Question: Attempting to use the example on <URL> to pass a VIEW as a string, and send as an Email. Which should send the invoice of a sale through email to the user.
Iv'e added ViewRenderer class to my project. Then added the ContactSeller function to my controller, and copied and renamed the invoice view as ViewOrderThroughEmail.cshtml
'''
//confirm payment & send invoice as email:
SendOrderInvoiceAsEmail(Qbcust, orderId);
private void SendOrderInvoiceAsEmail(QBCustomerRecord QBcust, int orderId)
{
string email = QBcust.EmailAddress;
if (String.IsNullOrWhiteSpace(email))
{
_orchardServices.Notifier.Error(T("No E-mail exists for this user. Invoice not sent."));
return;
}
var siteUrl = "Confirmation of order";
if (_authenticationService.GetAuthenticatedUser() == null)
throw new OrchardSecurityException(T("Login Required"));
IUser userInfo = _authenticationService.GetAuthenticatedUser();
QBCustomerRecord customer = _qbcustomerService.GetById(QBcust.Id);
IEnumerable<OrderRecord> ordersQuery = _orderService.GetOrders(customer.Id);
OrderRecord order = ordersQuery.Where(o => o.Id == orderId).FirstOrDefault();
var ids = order.Details.Select(d => d.ProductId);
ConvertOrderViewToStringViewModel model = new ConvertOrderViewToStringViewModel { Order = _orderService.GetOrder(orderId), Products = ProductHelper.GetProductLookup(ids, _qbProductService, true) };
model.Order = _orderService.GetOrder(orderId);
OrderSignatureRecord signatureRecord = _signatureService.GetByOrderId(orderId);
if (signatureRecord != null)
{
model.PathToSignature = _mediaService.GetPublicUrl(signatureRecord.PathToImageFile);
model.TypedName = signatureRecord.TypedName;
}
model.Payment = _paymentService.GetPaymentByOrderId(orderId);
string orderInvoiceEmailAsString = ConvertViewToString(model);
_userService.SendEmail(email, siteUrl, orderInvoiceEmailAsString);
_orchardServices.Notifier.Information(T("The user will receive a confirmation of their order through email."));
}
public string ConvertViewToString(ConvertOrderViewToStringViewModel model)
{
string message = ViewRenderer.RenderView("~/Modules/StormTree/Views/Account/ViewOrderThroughEmail.cshtml",model, ControllerContext);
return message;
}
'''
I've gone through the sending email function, and I know from testing it that sending the email is not the problem. What the email contains is the problem.
'''
public bool SendEmail(string usernameOrEmail, string title, string viewAsString)
{
var lowerName = usernameOrEmail.ToLowerInvariant();
var user = _contentManager.Query<UserPart, UserPartRecord>().Where(u => u.NormalizedUserName == lowerName || u.Email == lowerName).List().FirstOrDefault();
if (user != null)
{
string nonce = CreateNonce(user, DelayToResetPassword);
//string url = createUrl(nonce);
string url = title;
_messageManager.Send(user.ContentItem.Record, MessageTypes.LostPassword, "email", new Dictionary<string, string> { { "LostPasswordUrl", url } });
return true;
}
return false;
}
'''
So I've breakpointed and checked the 'viewAsString' parameter passed in: returns:
'''
"
<div class="span6">
<fieldset>
<h2 style="color:Red;">Order details</h2>
<table style="border-bottom-color:Lime;" class="table-bordered table-striped table">
<colgroup>
<col id="Col1" />
<col id="Col2" />
<col id="Col3" />
<col id="Col4" />
<col id="Col5" />
</colgroup>
<thead>
<tr>
<th scope="col">Code</th>
<th scope="col">Product</th>
<th scope="col">Unit Price</th>
<th scope="col">Quantity</th>
<th scope="col">Value</th>
</tr>
</thead>
<tbody>
<tr>
<td>APPBRAMSI</td>
<td>Single cooking apples</td>
<td>&#163;0.00</td>
<td>3</td>
<td>&#163;0.00</td>
</tr>
<tr>
<td>BUTTER SQ</td>
<td>Butternut Squash</td>
<td>&#163;0.00</td>
<td>5</td>
<td>&#163;0.00</td>
</tr>
<tr>
<td>bcf5</td>
<td>Broccolli &amp; Cauliflour Mix 5kg</td>
<td>&#163;0.00</td>
<td>2</td>
<td>&#163;0.00</td>
</tr>
<tr>
<td>EGGS TRAY</td>
<td>tray eggs</td>
<td>&#163;0.00</td>
<td>1</td>
<td>&#163;0.00</td>
</tr>
<tr>
<td>savoy single</td>
<td>Savoy Cabbage 1*</td>
<td>&#163;0.00</td>
<td>9</td>
<td>&#163;0.00</td>
</tr>
<tr>
<td></td>
<td></td>
<td></td>
<td><strong>Sub-Total</strong></td>
<td><strong>&#163;0.00</strong></td>
</tr>
<tr>
<td></td>
<td></td>
<td></td>
<td><strong>VAT</strong></td>
<td><strong>&#163;0.00</strong></td>
</tr>
<tr>
<td></td>
<td></td>
<td></td>
<td><strong>Total</strong></td>
<td><strong>&#163;0.00</strong></td>
</tr>
</tbody>
</table>
</fieldset>
</div>
<div class="span4">
<fieldset>
<h2>Order information</h2>
<div class="editor-label"><label for="Order_CreatedAt">Order Last Updated</label></div>
<div class="editor-field"><input class="uneditable-input" id="Order_CreatedAt" name="Order.CreatedAt" readonly="readonly" type="text" value="19/12/2013 17:19:53" /></div>
<div class="editor-label"><label for="Order_Status">Status</label></div>
<div class="editor-field"><input class="uneditable-input" id="Order_Status" name="Order.Status" readonly="readonly" type="text" value="New" /></div>
<p><a href="/OrchardLocal/UMACS.Bradmount/CustomerAdmin/AddToCurrentOrder/171" title="Add this order to Current Order">Add this order to Current Order</a></p>
<p><a href="/OrchardLocal/UMACS.Bradmount/CustomerAdmin/ClearThenAddToCurrentOrder/171" title="Change Current Order To Match This Order">Change Current Order To Match This Order</a></p>
<p><a href="/OrchardLocal/UMACS.Bradmount/CustomerAdmin" title="Back to My Account">Go back to My Account</a></p>
</fieldset>
</div>
"
'''
which displays:

My question being where are all the coming out of?
Thanks for any replies
'''
public class ConvertOrderViewToStringViewModel
{
public ConvertOrderViewToStringViewModel()
{ }
public OrderRecord Order;
public Dictionary<int, QBProductRecord> Products;
public String PathToSignature;
public String TypedName;
public PaymentRecord Payment;
}
'''
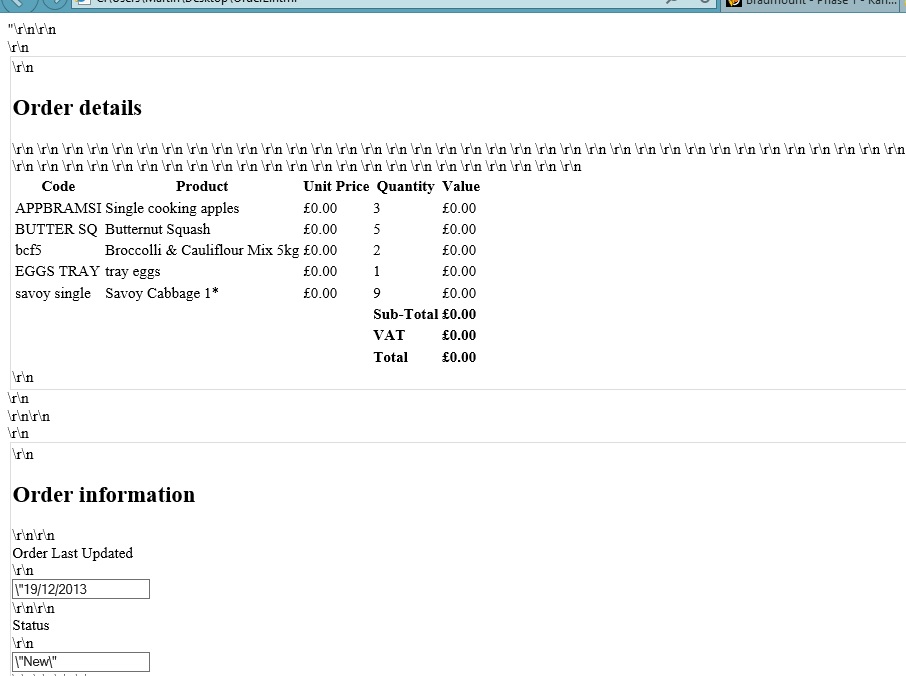
Answer: May be its the white spaces that your view contains when formatted in visual studio.
So when you convert your 'View' to 'String' they get replaced by '
' which represents white space & new line characters in 'C#'.
You can try removing every white space from your view, which is not required. Have only html & relevant content in your view. Then test again by sending an email. See what happens.